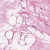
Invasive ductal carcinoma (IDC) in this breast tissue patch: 0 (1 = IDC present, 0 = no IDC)